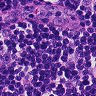
Metastatic tissue present: no